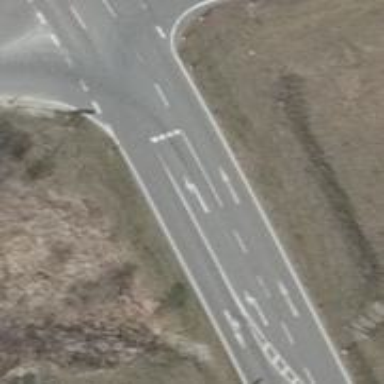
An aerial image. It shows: Secondary road with asphalt surface.